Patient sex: F
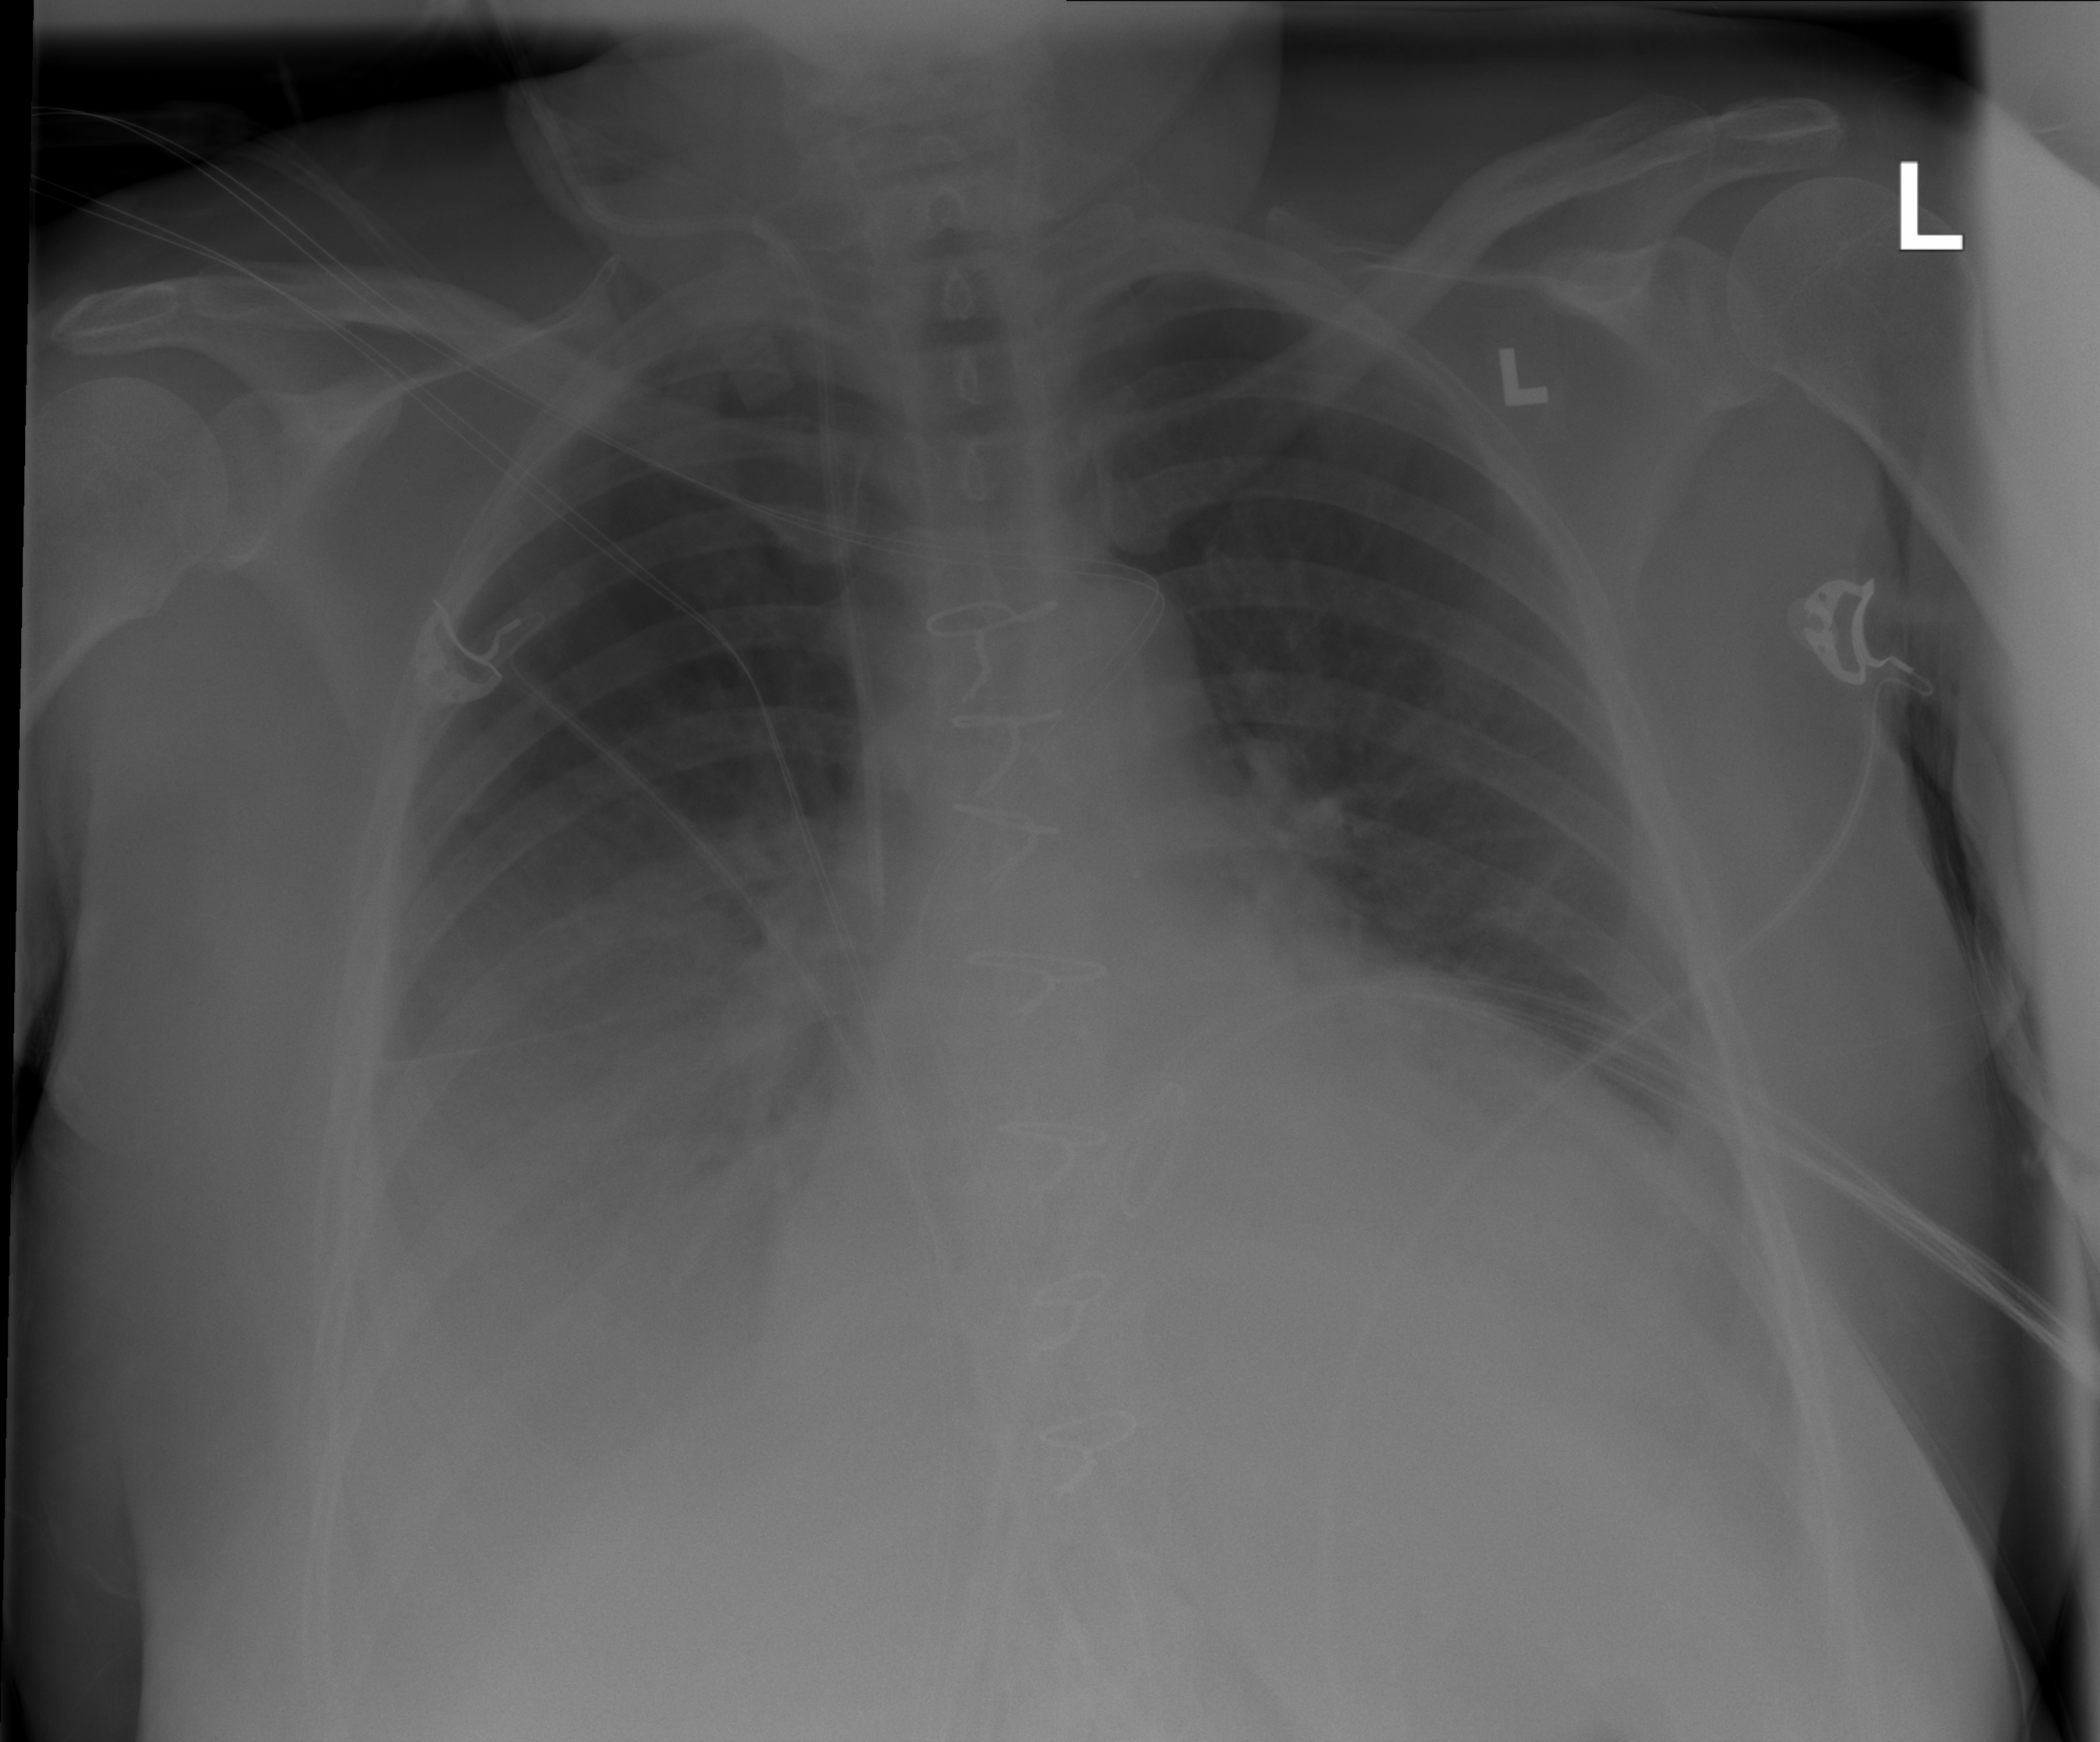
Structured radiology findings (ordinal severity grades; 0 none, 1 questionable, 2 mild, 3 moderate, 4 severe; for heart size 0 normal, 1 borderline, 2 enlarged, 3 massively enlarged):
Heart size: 3
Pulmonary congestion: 0
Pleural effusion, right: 3
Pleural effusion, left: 1
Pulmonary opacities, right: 0
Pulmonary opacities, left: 0
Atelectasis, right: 2
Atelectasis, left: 2